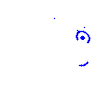
Particle: kaon